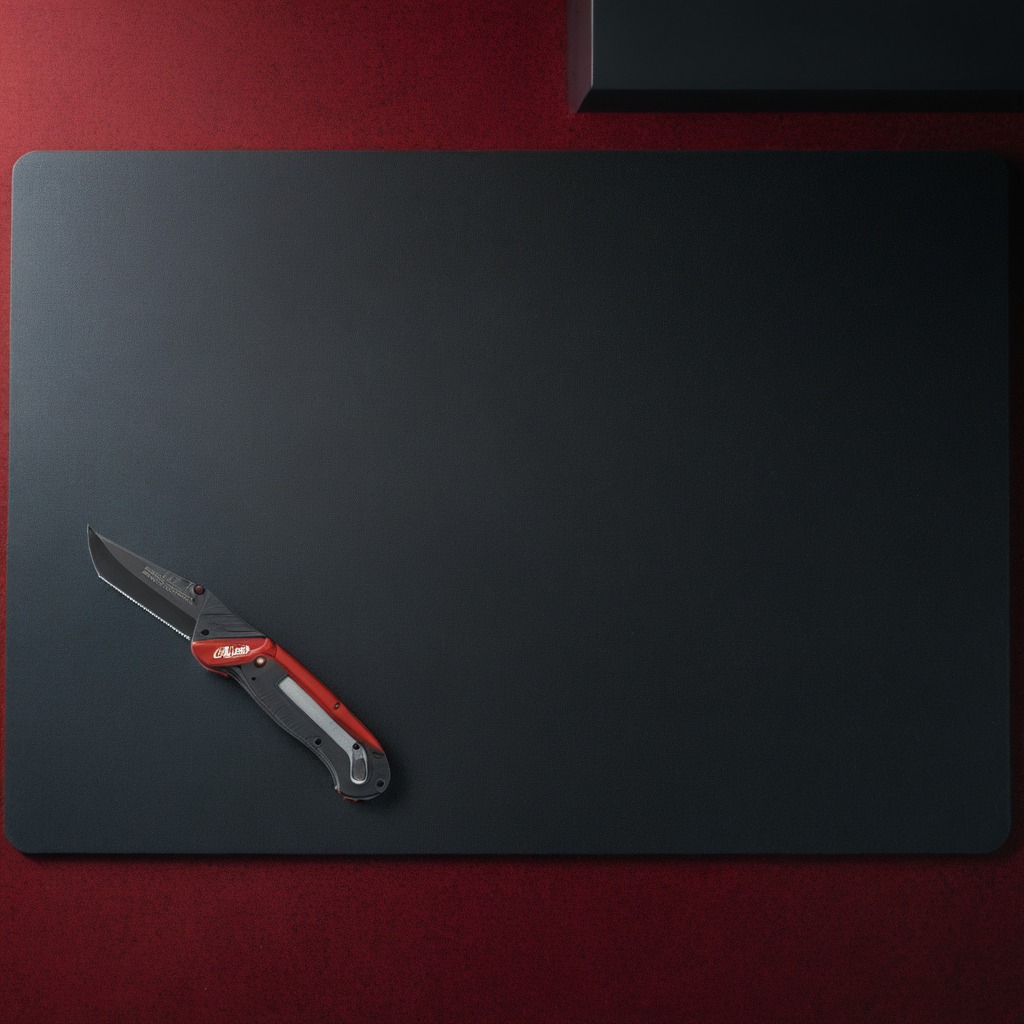
A utility knife is lying on the clean granite tabletop covered with a red rubber mat inside a workshop at night dim ambient light soft shadows worn but beneath the mat